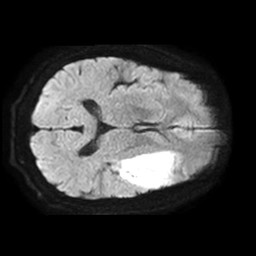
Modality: TRACE
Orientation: axial
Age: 50
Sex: male
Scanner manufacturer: philips
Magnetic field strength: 1.5 T
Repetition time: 3.403 s
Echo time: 0.06922 s